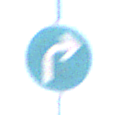
Verkehrszeichen: VorgeschriebeneFahrtrichtungRechts
Umgebung: Outdoor, Nature
Tageszeit: Midday
Wetter: Clear
Licht: Natural
Jahreszeit: NotSpecified
Kontrast: HighContrast